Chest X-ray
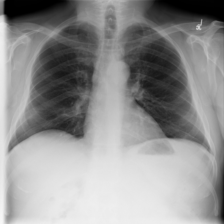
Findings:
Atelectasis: negative
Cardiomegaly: negative
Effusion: negative
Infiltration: negative
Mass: negative
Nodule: negative
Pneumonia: negative
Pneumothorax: negative
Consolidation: negative
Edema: negative
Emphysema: negative
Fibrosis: negative
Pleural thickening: negative
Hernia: negative